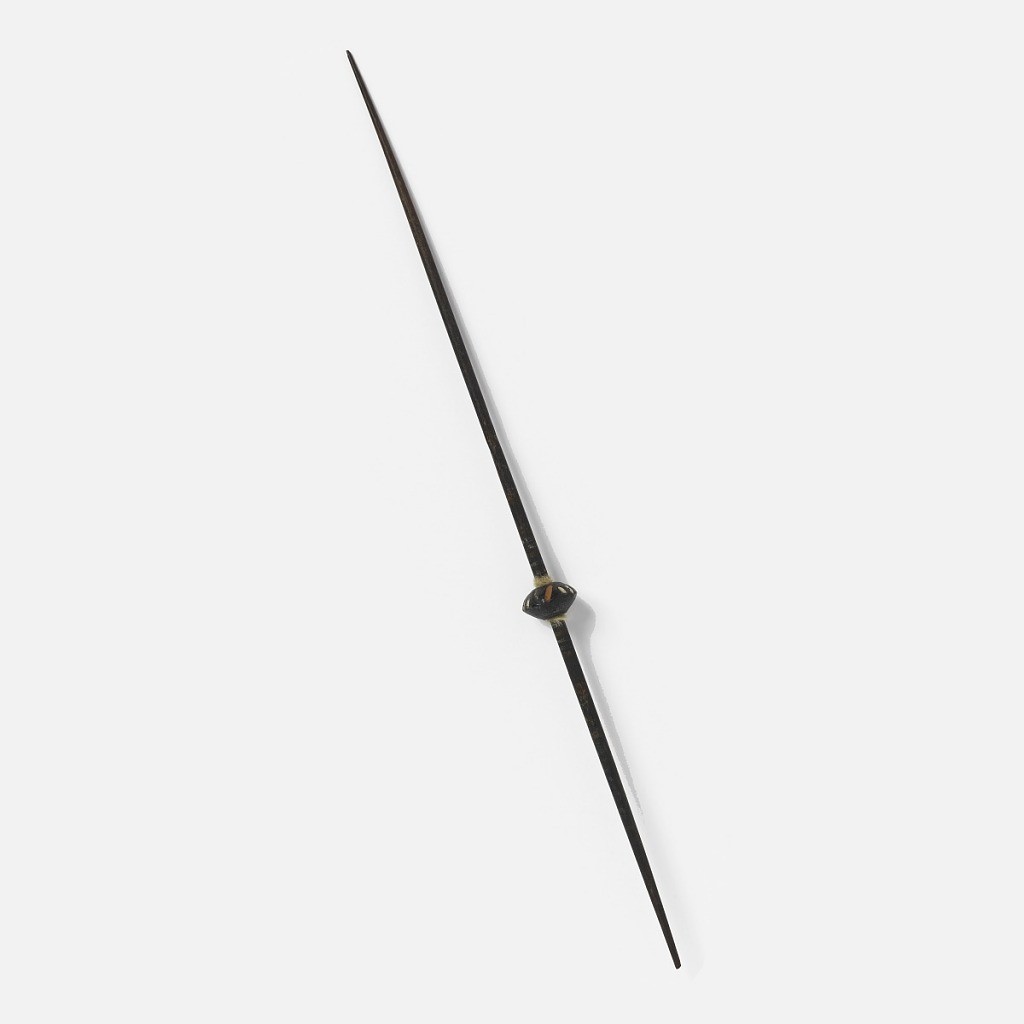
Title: Spindle
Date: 1100–1400
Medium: Painted wood shaft; incised and painted ceramic whorl
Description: Spindle with a slender wooden shaft tapered to ends; both ends broken. Black ceramic disk whorl in center with geometric design incised and painted in red and white. Traces of black, white and red painted rings on center of shaft.